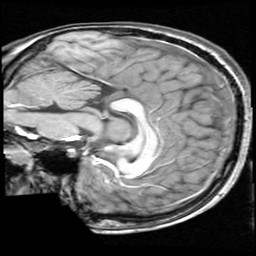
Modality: T1w
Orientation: sagittal
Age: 11
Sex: female
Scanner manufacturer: ge
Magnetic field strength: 1.5 T
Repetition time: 0.03333 s
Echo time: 0.008 s